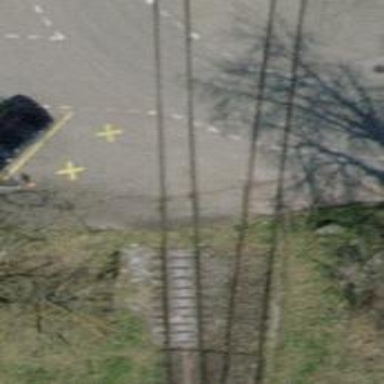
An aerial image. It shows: Single-track spur railway line.